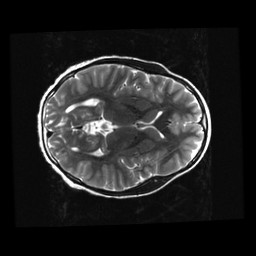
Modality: T2w
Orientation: axial
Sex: female
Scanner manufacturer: ge
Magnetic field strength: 3 T
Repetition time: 5 s
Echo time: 0.1012 s